Question: I wanted to create a view that will capture user's input. I have many fields to be included. Basically I separate them into 3 fields at the same time horizontally. Here's the sample image.

I am using MVC 4 view with html. Please help!
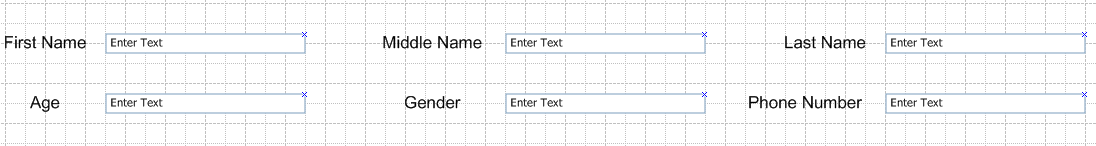
Answer: If this is your raw HTML:
'''
<form action="">
<p>First Name</p>
<input type="text" name="fname" />
<p>Middle Name</p>
<input type="text" name="mname" />
<p>Last Name</p>
<input type="text" name="lname" />
<p>Age</p>
<input type="text" name="age" />
<p>Gender</p>
<select name="gender">
<option value="male">Male</option>
<option value="female">Female</option>
</select>
<p>Phone Number</p>
<input type="text" name="fname" />
</form>
'''
You can use CSS to style the page.
Check out this link. It utilizes CSS to create 2 rows ('walls') with 6 columns ('panels') in each row.
<URL>
If you want it all to be in one row that overflows, the tricky part is the margins to make sure it divides the row logically.
On the other hand, you can always use an <URL>...